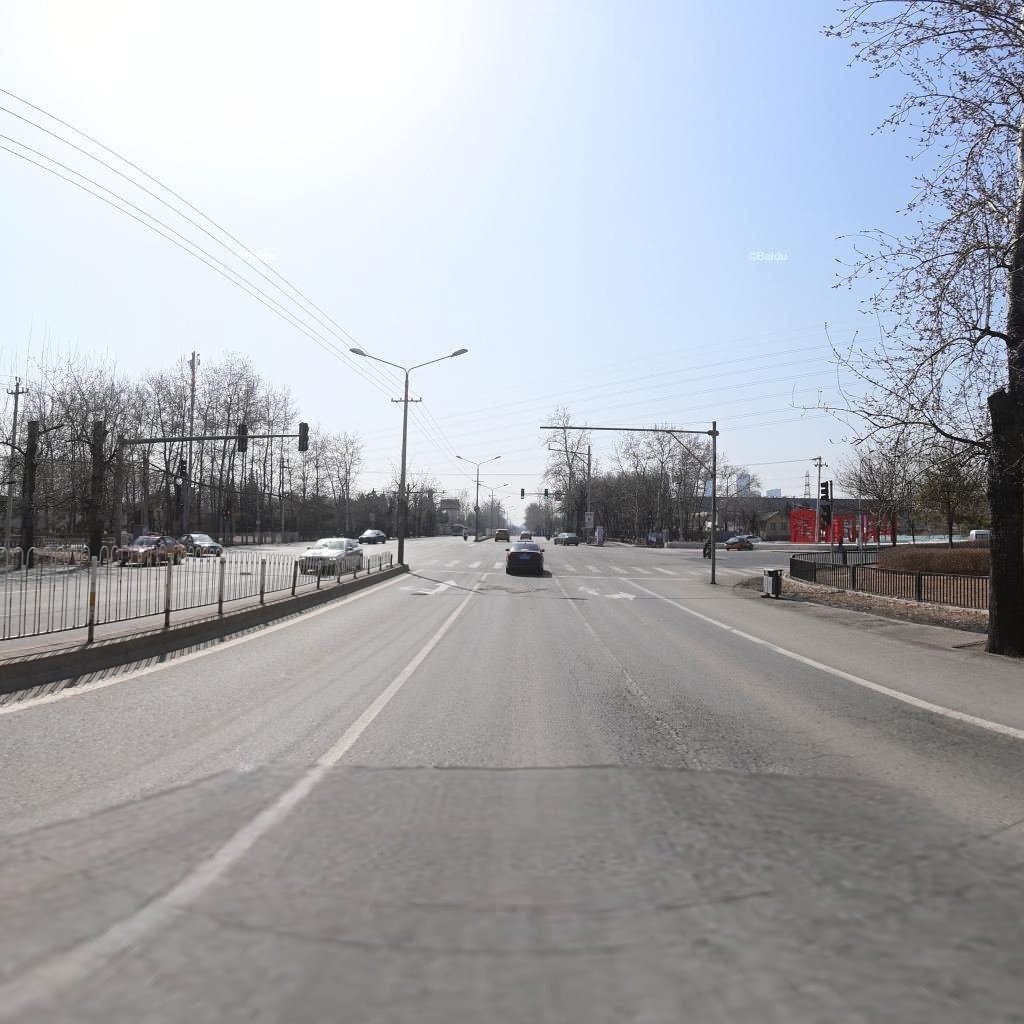
Region: Chaoyang
Road damage annotations: alligator crack